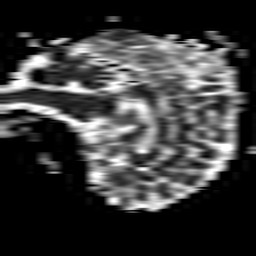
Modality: ADC
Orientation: sagittal
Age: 55
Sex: female
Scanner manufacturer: philips
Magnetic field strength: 1.5 T
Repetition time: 3.4 s
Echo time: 0.06922 s